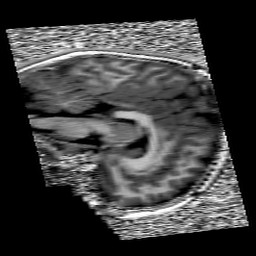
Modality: UNIT1
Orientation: sagittal
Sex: male
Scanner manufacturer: siemens
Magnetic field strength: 3 T
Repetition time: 5 s
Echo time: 0.00355 s